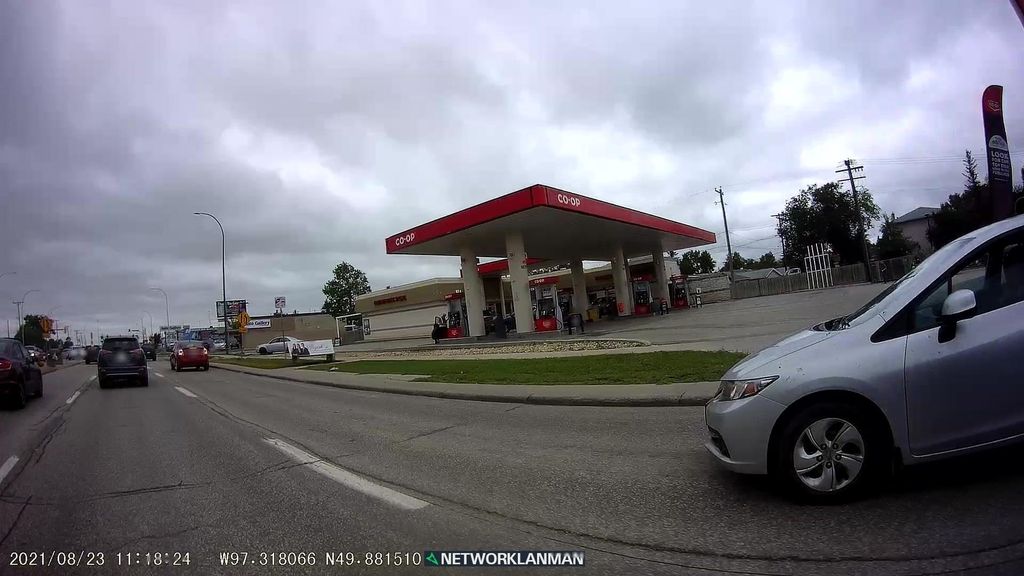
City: winnipeg